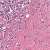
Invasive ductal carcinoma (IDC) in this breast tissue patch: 1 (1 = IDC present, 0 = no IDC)